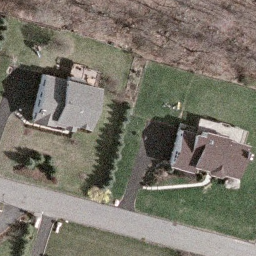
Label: sparseresidential